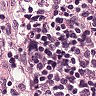
Metastatic tissue present: no